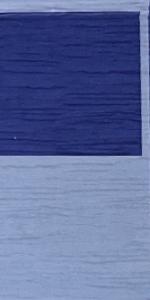
Label: Empty